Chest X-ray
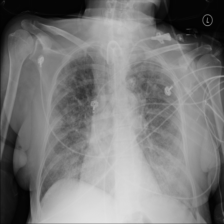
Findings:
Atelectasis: negative
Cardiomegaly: negative
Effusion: negative
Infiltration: positive
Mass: negative
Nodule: negative
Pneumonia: negative
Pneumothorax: negative
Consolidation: positive
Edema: negative
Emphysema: negative
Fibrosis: negative
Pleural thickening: negative
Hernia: negative